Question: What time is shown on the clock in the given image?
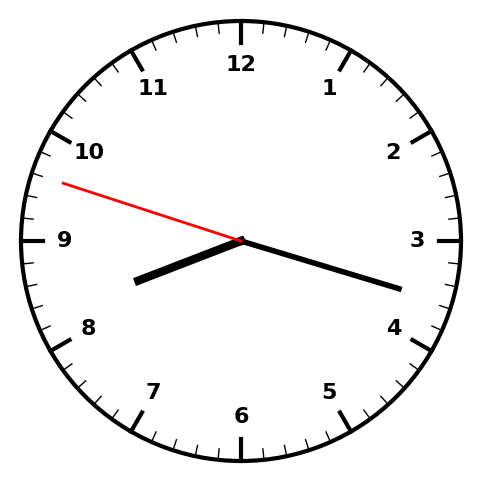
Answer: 08:17:48